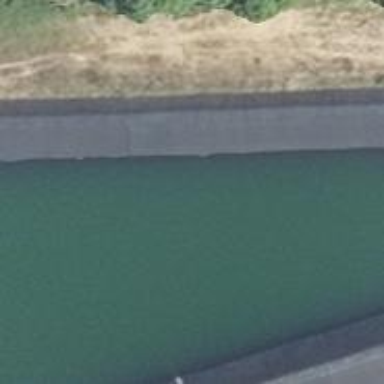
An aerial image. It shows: Reservoir of water.